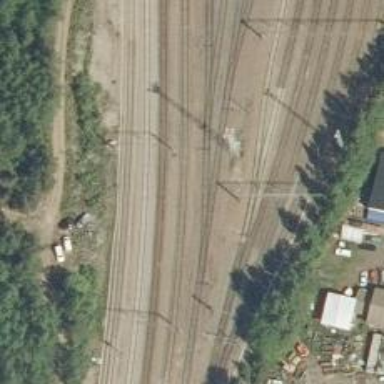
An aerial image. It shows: Railway yard in service.